Question: I ave a div that popups up over my input boxes (javascrip auto complete). The div currently pops up behind the input boxes, how can I have this appear ontop?
screenshot of issue:

CSS Code is:
'''
body {
font-family: Helvetica;
font-size: 11px;
color: #000;
}
h3 {
margin: 0px;
padding: 0px;
}
.suggestionsBox {
position: absolute;
left: 30px;
margin: 10px 0px 0px 0px;
width: 200px;
background-color: #000;
-moz-border-radius: 7px;
-webkit-border-radius: 7px;
border: 2px solid #000;
color: #fff;
}
.suggestionList {
margin: 0px;
padding: 0px;
}
.suggestionList li {
margin: 0px 0px 3px 0px;
padding: 3px;
cursor: pointer;
}
.suggestionList li:hover {
background-color: #659CD8;
}
'''
HTML Code is:
'''
<div>
<input type="text" size="30" value="" id="inputString" onkeyup="lookup(this.value);" onblur="fill();" />
</div>
'''
Thanks as always for the help,
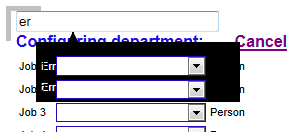
Answer: Try using 'z-index' property on '.suggestionsBox'
'''
.suggestionsBox {
position: absolute;
left: 30px;
margin: 10px 0px 0px 0px;
width: 200px;
background-color: #000;
-moz-border-radius: 7px;
-webkit-border-radius: 7px;
border: 2px solid #000;
color: #fff;
z-index: 999; <------ Here
}
'''